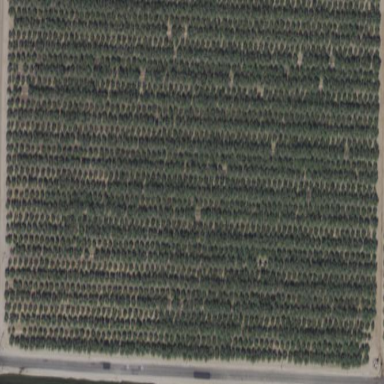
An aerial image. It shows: Orchard filled with almond trees.